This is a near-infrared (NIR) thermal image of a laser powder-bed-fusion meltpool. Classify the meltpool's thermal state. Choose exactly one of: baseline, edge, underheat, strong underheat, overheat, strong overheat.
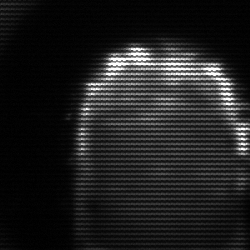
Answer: baseline